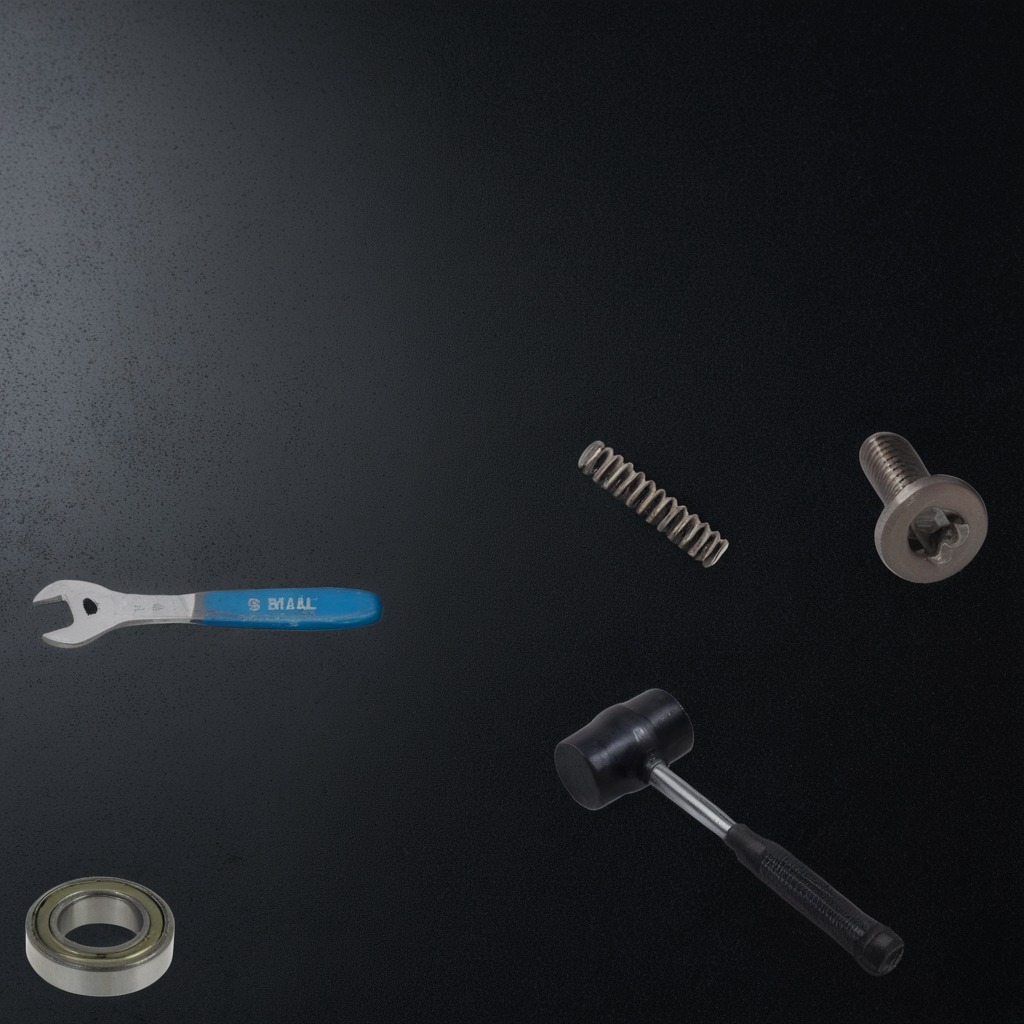
A ball bearing, a hammer, a machine screw, a coiled metal spring, and a wrench are lying on the granite tabletop.